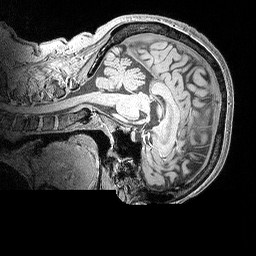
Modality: MP2RAGE
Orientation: sagittal
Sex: female
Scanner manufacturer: siemens
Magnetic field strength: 3 T
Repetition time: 5 s
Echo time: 0.00292 s